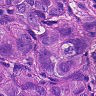
Metastatic tissue present: yes